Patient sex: F
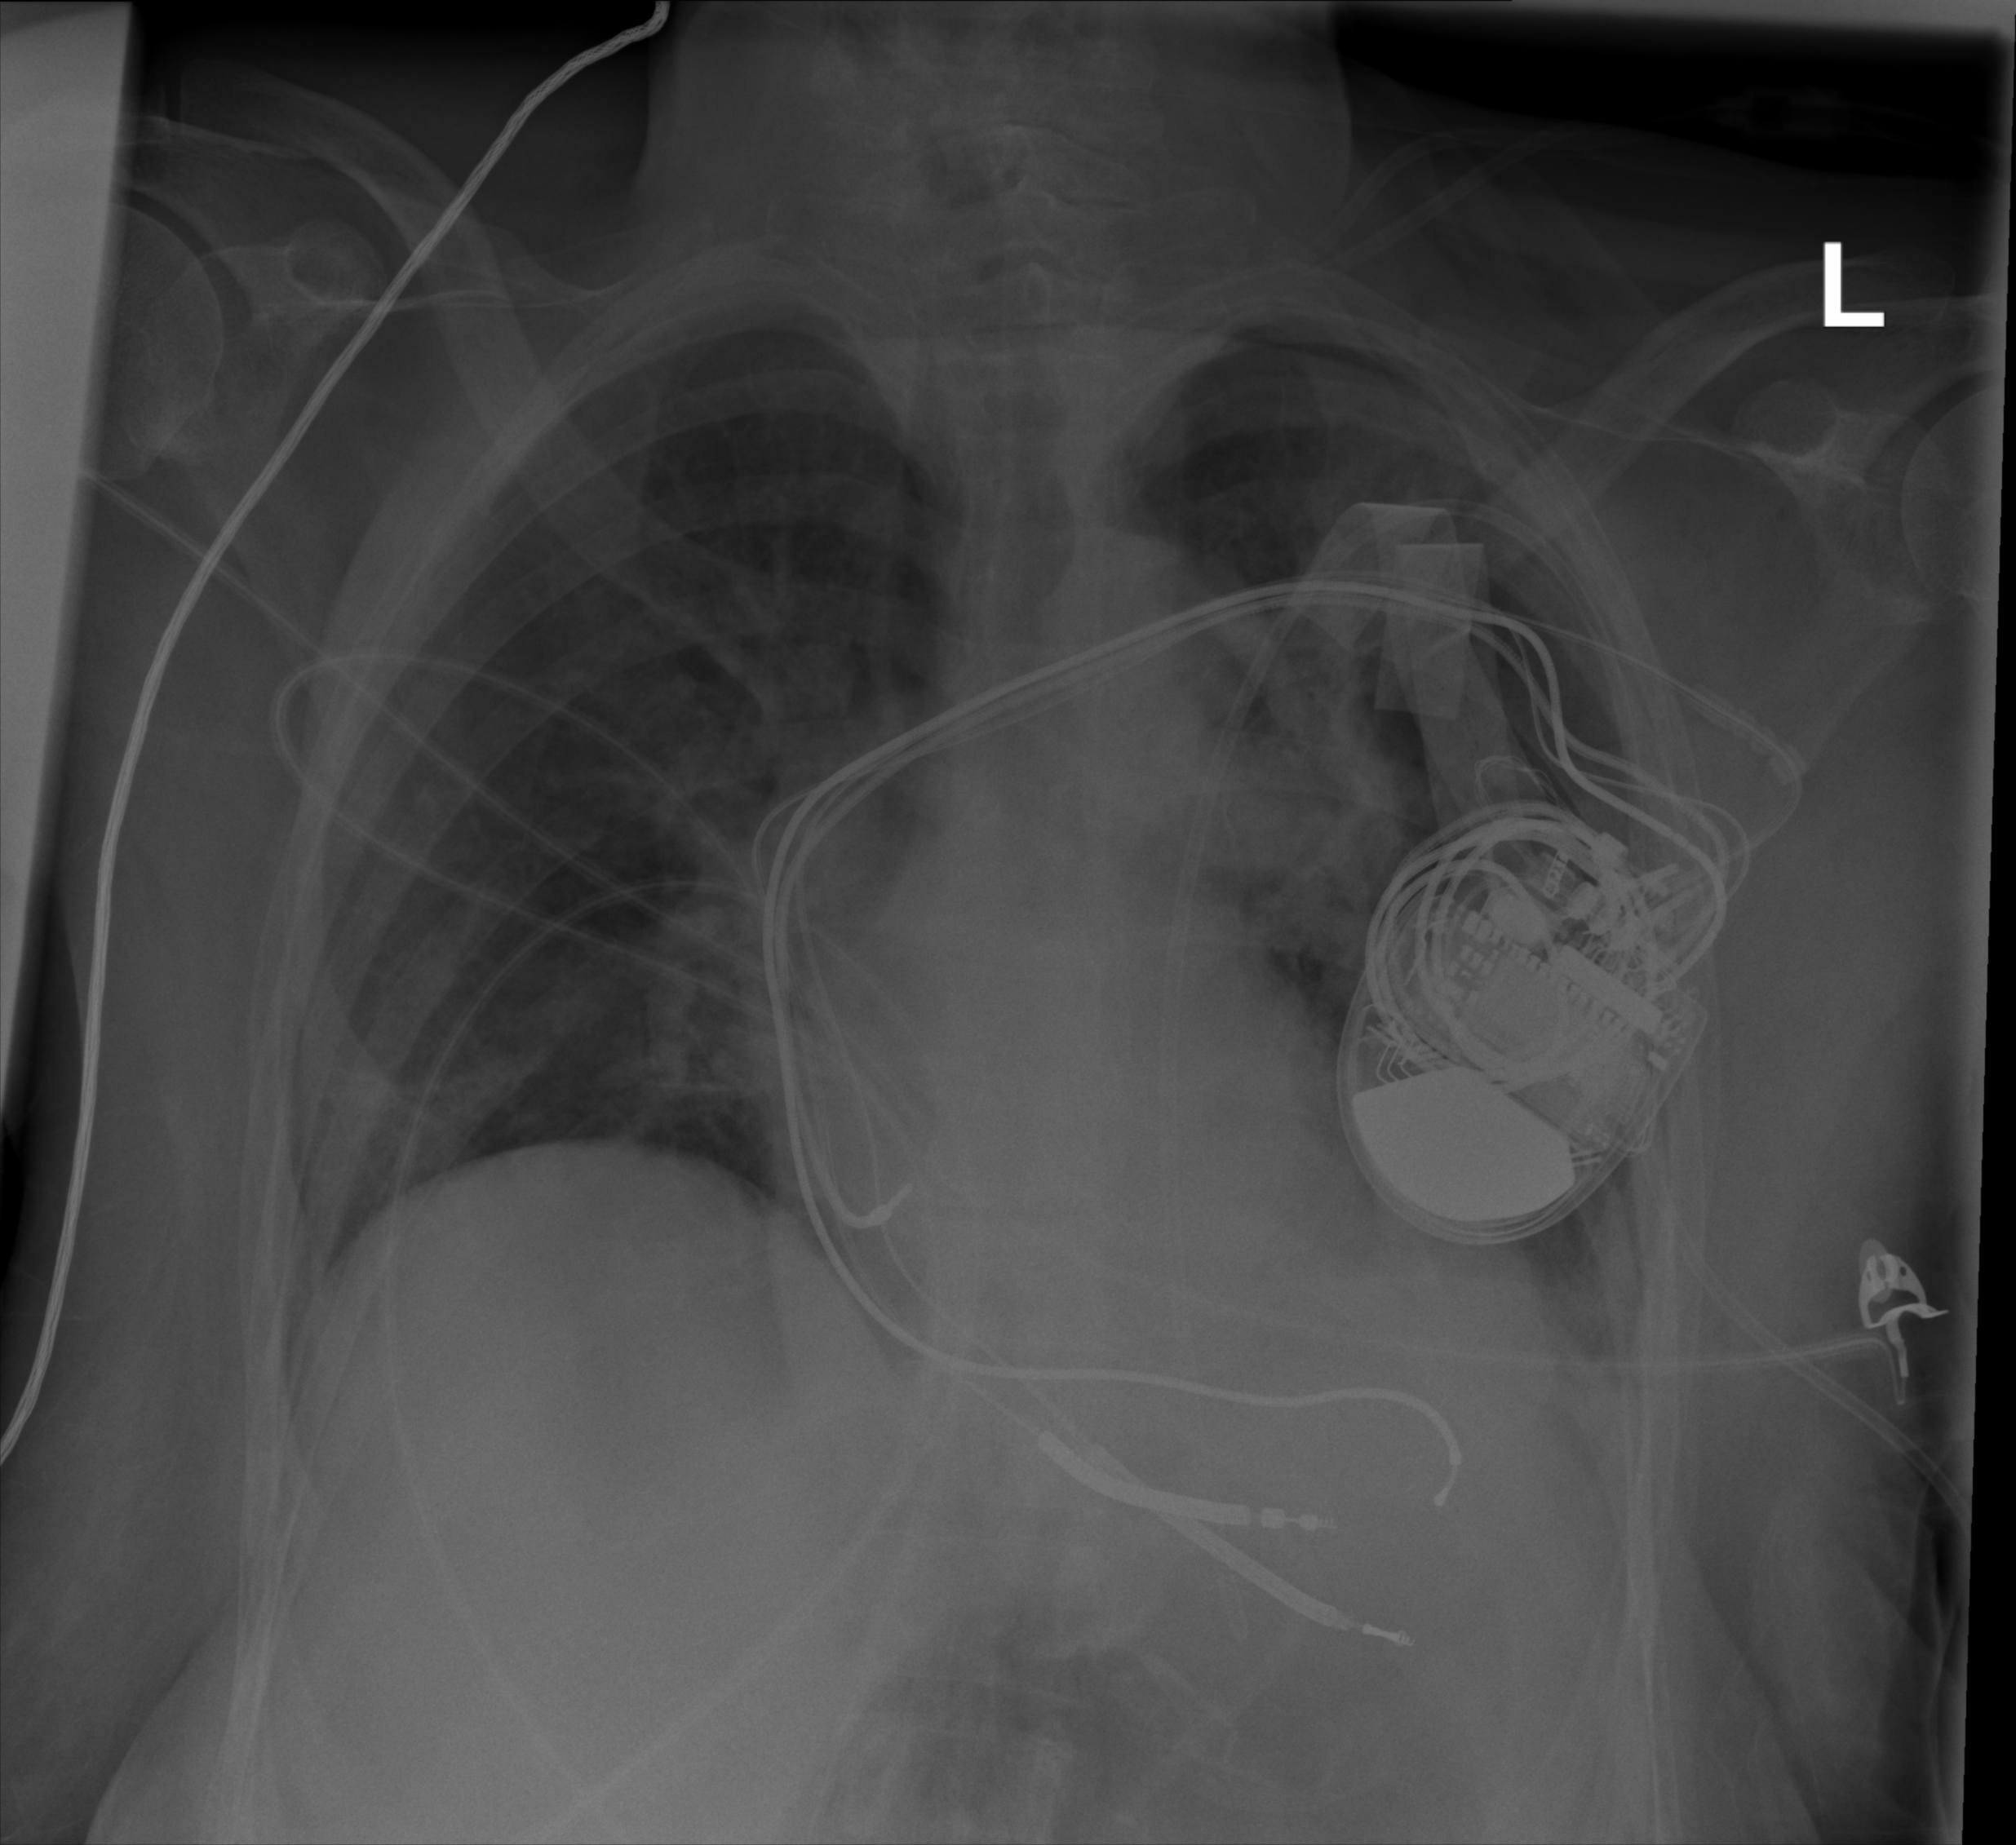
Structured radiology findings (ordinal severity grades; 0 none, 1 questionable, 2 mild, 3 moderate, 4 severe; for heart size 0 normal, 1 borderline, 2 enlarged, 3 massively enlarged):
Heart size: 0
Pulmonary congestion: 2
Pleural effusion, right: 0
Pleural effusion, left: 2
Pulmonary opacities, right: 0
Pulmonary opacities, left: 0
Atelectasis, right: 0
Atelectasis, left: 3